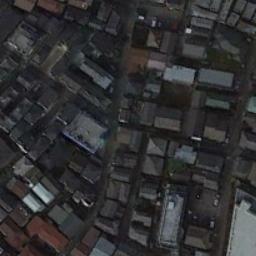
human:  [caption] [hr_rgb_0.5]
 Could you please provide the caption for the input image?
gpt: A dense residential area has lots of houses next to each other while some roads go through the residential area .

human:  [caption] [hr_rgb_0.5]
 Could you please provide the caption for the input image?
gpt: The houses in the residential area are different in size and color .

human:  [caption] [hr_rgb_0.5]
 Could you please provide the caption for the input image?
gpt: The dense residential is next to the road .

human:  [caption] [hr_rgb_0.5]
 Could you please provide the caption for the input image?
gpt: Many roads and neatly arranged houses in densely populated areas .

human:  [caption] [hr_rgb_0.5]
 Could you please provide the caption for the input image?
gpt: There are many black buildings on a dense residential area .